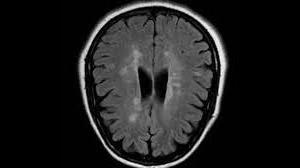
Label: notumor